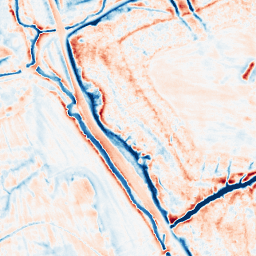
Category: edge_preserving
Decomposition family: anisotropic_diffusion
Decomposition parameters: iterations: 50
kappa: 30
gamma: 0.15
Upsampling method: cubic_mitchell
Upsampling parameters: scale: 8
Upsampling scale: 8